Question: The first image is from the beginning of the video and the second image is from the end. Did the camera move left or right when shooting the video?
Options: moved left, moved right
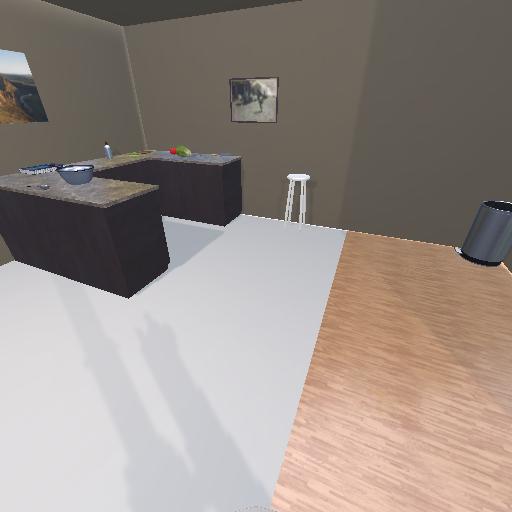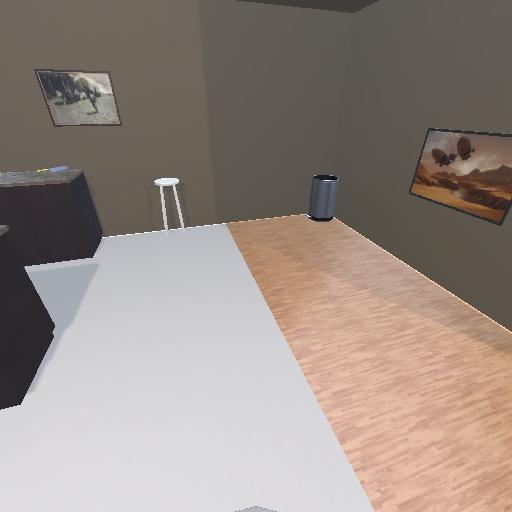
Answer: moved left